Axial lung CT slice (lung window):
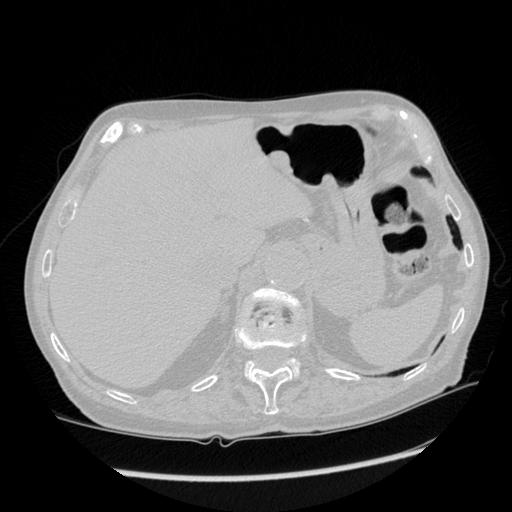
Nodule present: no